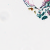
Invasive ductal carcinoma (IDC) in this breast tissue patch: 0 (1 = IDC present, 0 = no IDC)